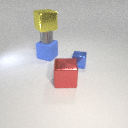
large blue rubber cube below large yellow metal cube